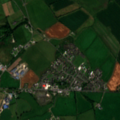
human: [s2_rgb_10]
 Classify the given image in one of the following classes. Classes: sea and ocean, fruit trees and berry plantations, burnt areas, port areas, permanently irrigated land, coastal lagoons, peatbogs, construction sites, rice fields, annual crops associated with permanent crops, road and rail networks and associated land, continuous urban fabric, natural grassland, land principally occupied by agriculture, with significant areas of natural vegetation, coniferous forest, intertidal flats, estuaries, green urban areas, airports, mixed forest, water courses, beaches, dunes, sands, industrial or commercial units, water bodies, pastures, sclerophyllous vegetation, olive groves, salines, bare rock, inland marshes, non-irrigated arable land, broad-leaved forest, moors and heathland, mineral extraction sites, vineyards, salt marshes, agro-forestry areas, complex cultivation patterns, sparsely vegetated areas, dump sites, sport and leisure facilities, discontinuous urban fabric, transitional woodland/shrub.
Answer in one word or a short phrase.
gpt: non-irrigated arable land, pastures, complex cultivation patterns